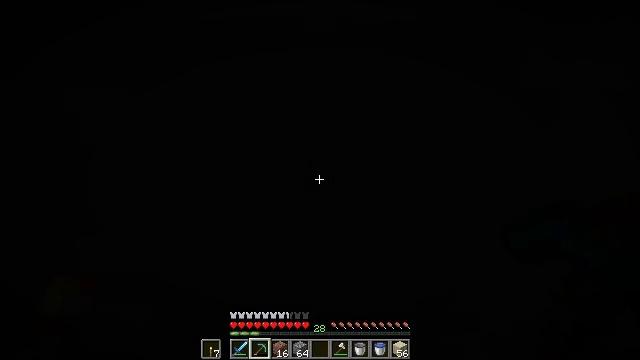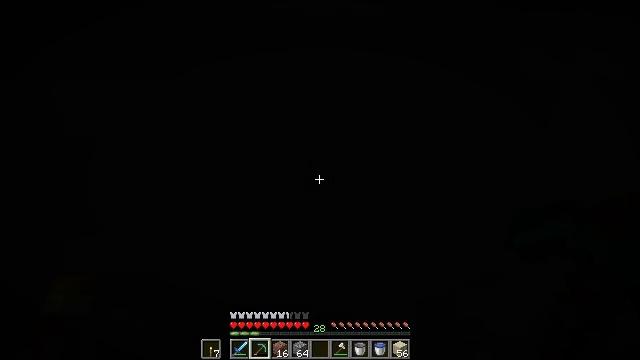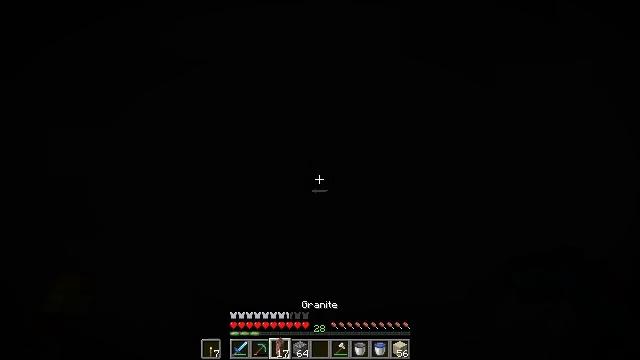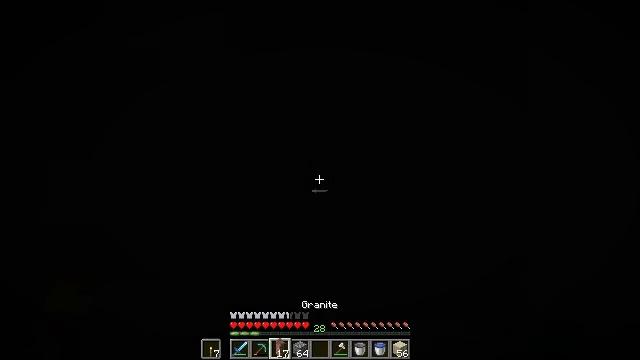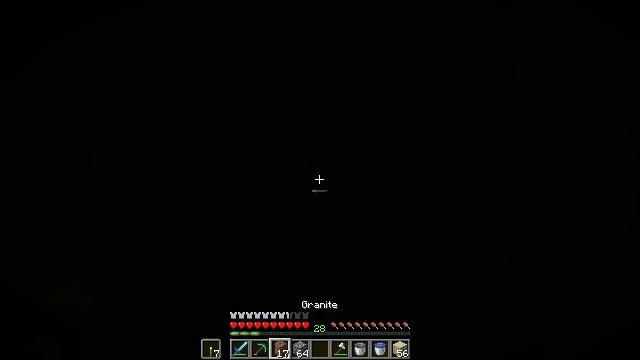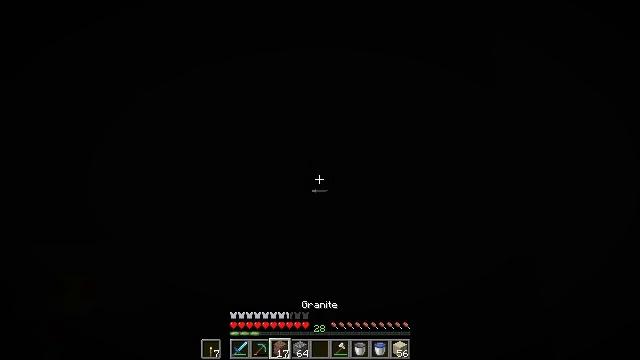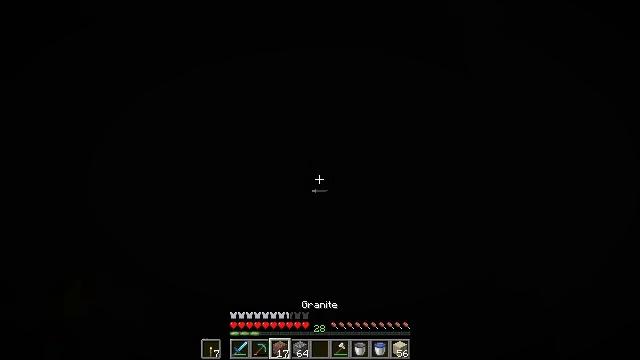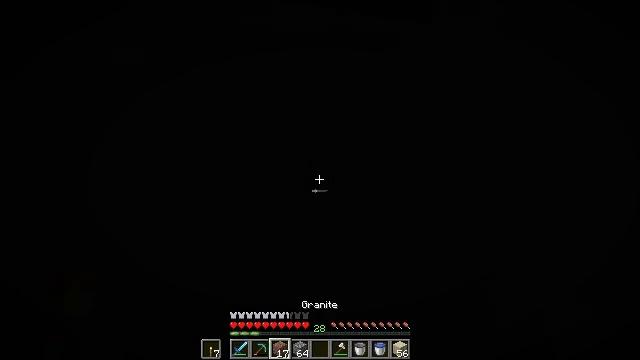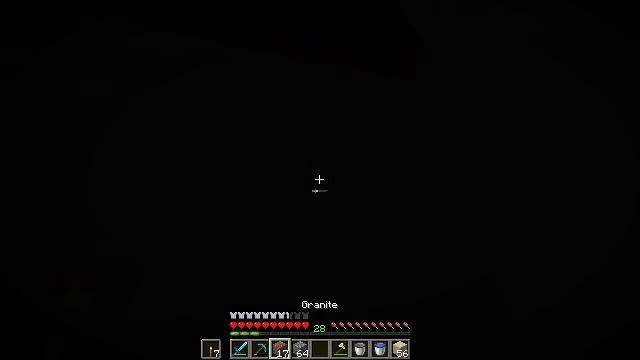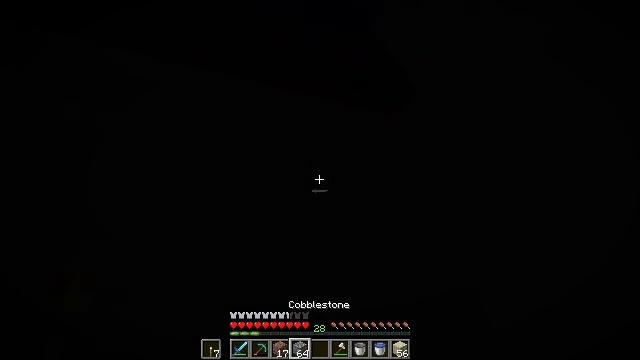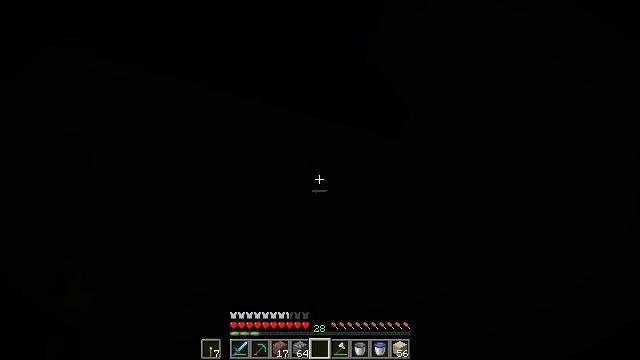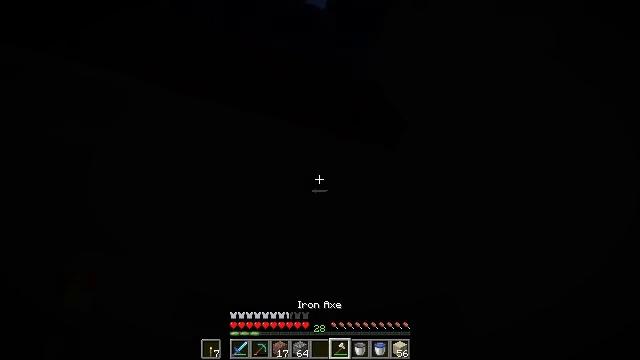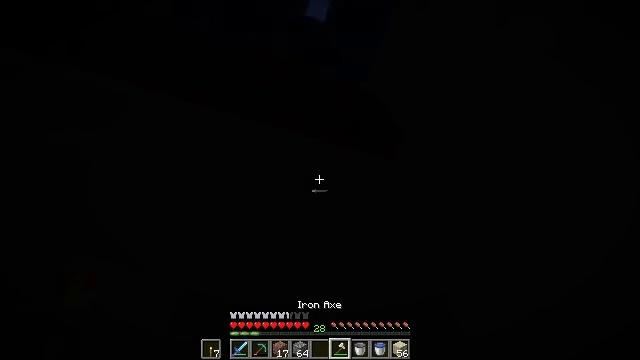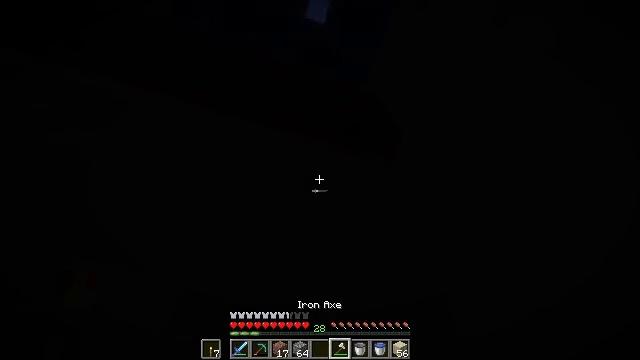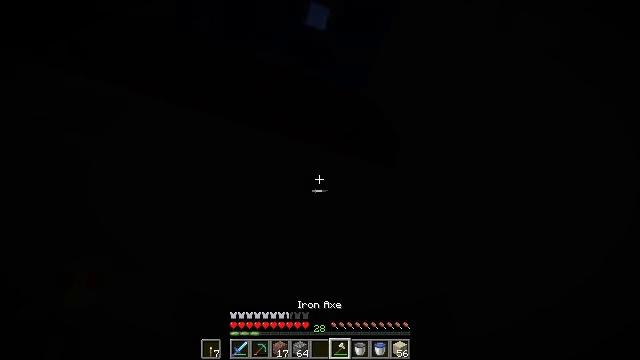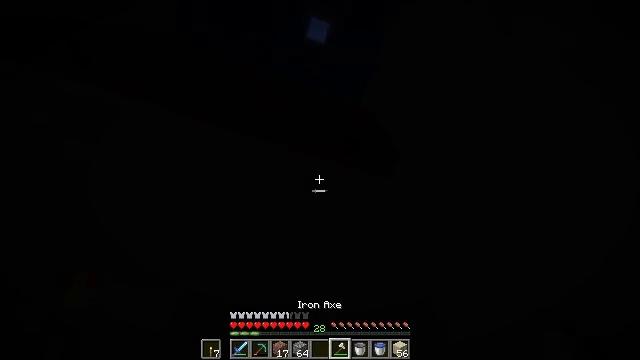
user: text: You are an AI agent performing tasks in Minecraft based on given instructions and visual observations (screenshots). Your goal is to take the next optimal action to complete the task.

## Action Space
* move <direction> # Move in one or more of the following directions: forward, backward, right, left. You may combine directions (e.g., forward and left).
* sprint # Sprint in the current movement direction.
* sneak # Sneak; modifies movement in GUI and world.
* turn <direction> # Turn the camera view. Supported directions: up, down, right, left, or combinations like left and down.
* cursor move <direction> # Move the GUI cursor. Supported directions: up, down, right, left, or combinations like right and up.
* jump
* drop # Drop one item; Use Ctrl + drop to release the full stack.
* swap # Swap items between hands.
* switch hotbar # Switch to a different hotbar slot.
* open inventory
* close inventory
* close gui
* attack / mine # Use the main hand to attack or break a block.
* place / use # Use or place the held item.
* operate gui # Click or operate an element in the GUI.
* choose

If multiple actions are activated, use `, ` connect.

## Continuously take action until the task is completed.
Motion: motion action
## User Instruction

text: Mine the dark oak wall sign.
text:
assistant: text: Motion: turn up
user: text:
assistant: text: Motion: turn right and up
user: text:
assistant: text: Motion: turn up
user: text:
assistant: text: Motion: turn up
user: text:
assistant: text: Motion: turn up
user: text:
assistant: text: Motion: turn up
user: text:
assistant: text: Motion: turn up
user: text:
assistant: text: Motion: turn right and up
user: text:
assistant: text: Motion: turn right and up
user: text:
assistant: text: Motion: turn right and up
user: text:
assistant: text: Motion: turn up
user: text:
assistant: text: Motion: turn up
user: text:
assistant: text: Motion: no_op
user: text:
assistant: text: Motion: turn up
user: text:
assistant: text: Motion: turn up
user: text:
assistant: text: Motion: turn up
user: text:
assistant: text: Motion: turn up
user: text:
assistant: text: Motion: turn up, attack / mine
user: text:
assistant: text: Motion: attack / mine
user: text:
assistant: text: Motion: attack / mine
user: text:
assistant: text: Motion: attack / mine
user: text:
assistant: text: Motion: attack / mine
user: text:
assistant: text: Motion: attack / mine
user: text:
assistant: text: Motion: turn left and up, attack / mine
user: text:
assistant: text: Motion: turn left and up, attack / mine
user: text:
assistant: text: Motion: attack / mine
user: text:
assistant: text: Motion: attack / mine
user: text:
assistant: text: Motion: attack / mine
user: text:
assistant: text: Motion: attack / mine
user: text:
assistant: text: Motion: attack / mine